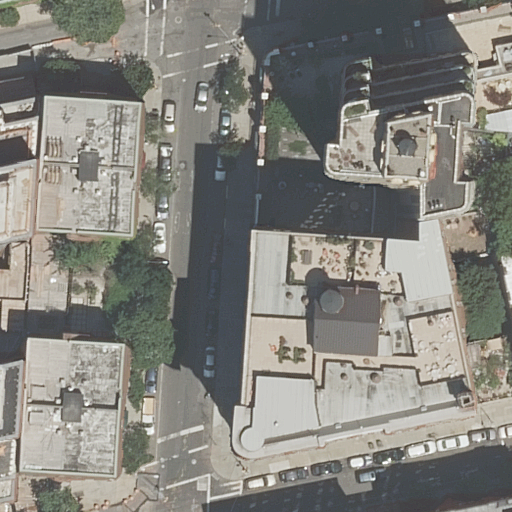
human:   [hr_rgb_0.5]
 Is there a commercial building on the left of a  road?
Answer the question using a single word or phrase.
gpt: no

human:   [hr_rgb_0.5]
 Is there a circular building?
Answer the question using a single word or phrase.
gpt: no

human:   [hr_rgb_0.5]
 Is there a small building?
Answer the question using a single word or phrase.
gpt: yes

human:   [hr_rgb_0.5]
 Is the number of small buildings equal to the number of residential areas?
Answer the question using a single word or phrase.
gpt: no

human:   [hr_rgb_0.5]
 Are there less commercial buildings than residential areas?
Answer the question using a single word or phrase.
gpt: yes

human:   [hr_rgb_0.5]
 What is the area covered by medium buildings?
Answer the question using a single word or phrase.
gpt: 115m2

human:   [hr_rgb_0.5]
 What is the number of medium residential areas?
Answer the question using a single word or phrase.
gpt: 0

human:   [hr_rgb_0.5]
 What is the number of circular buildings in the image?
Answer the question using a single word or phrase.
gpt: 0

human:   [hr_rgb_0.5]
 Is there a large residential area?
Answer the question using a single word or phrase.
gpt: yes

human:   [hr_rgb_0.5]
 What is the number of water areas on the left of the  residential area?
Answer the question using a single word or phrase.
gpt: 0

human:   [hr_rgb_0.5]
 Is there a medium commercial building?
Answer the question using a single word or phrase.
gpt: no

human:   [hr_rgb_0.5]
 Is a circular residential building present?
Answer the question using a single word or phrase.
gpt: no

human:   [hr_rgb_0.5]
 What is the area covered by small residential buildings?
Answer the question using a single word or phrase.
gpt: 39m2

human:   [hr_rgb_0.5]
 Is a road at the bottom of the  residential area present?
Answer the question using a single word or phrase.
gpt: no

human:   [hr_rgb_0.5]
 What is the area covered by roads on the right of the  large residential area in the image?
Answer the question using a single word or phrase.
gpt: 0m2

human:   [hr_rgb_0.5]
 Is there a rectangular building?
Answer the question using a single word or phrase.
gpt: yes

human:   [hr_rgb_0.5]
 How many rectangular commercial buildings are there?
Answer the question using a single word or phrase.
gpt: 0

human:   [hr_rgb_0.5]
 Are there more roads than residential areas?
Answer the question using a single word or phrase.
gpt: yes

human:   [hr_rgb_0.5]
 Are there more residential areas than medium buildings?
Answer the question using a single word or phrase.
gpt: no

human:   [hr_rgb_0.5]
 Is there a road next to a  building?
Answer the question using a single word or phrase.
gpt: yes

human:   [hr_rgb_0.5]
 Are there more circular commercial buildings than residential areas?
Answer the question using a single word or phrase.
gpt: no

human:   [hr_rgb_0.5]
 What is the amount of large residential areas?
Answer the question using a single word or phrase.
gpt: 1

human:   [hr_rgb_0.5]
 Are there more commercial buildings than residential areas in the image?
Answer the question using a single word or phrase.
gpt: no

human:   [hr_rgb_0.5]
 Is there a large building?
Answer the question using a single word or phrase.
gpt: yes

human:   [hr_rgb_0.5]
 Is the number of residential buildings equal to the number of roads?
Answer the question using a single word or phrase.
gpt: no

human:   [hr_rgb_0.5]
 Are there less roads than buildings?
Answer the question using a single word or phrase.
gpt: yes

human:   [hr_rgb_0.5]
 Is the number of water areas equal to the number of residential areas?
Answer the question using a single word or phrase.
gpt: no

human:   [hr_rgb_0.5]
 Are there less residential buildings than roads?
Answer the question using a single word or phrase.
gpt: no

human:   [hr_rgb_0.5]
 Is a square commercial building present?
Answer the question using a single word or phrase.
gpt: no

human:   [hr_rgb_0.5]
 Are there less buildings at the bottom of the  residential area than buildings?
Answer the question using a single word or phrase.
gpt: yes

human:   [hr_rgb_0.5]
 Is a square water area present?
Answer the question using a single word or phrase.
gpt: no

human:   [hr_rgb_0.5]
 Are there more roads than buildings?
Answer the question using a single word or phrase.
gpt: no

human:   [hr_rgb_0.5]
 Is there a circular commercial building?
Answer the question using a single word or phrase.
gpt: no

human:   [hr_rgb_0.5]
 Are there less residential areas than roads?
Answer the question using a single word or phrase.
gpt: yes

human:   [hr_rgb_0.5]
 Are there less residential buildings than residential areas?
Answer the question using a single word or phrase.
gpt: no

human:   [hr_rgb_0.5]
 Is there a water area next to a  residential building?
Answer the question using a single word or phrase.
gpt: no